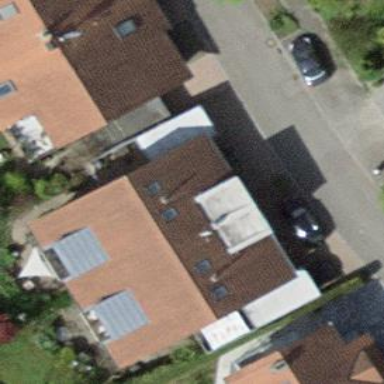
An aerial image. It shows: Simple house.